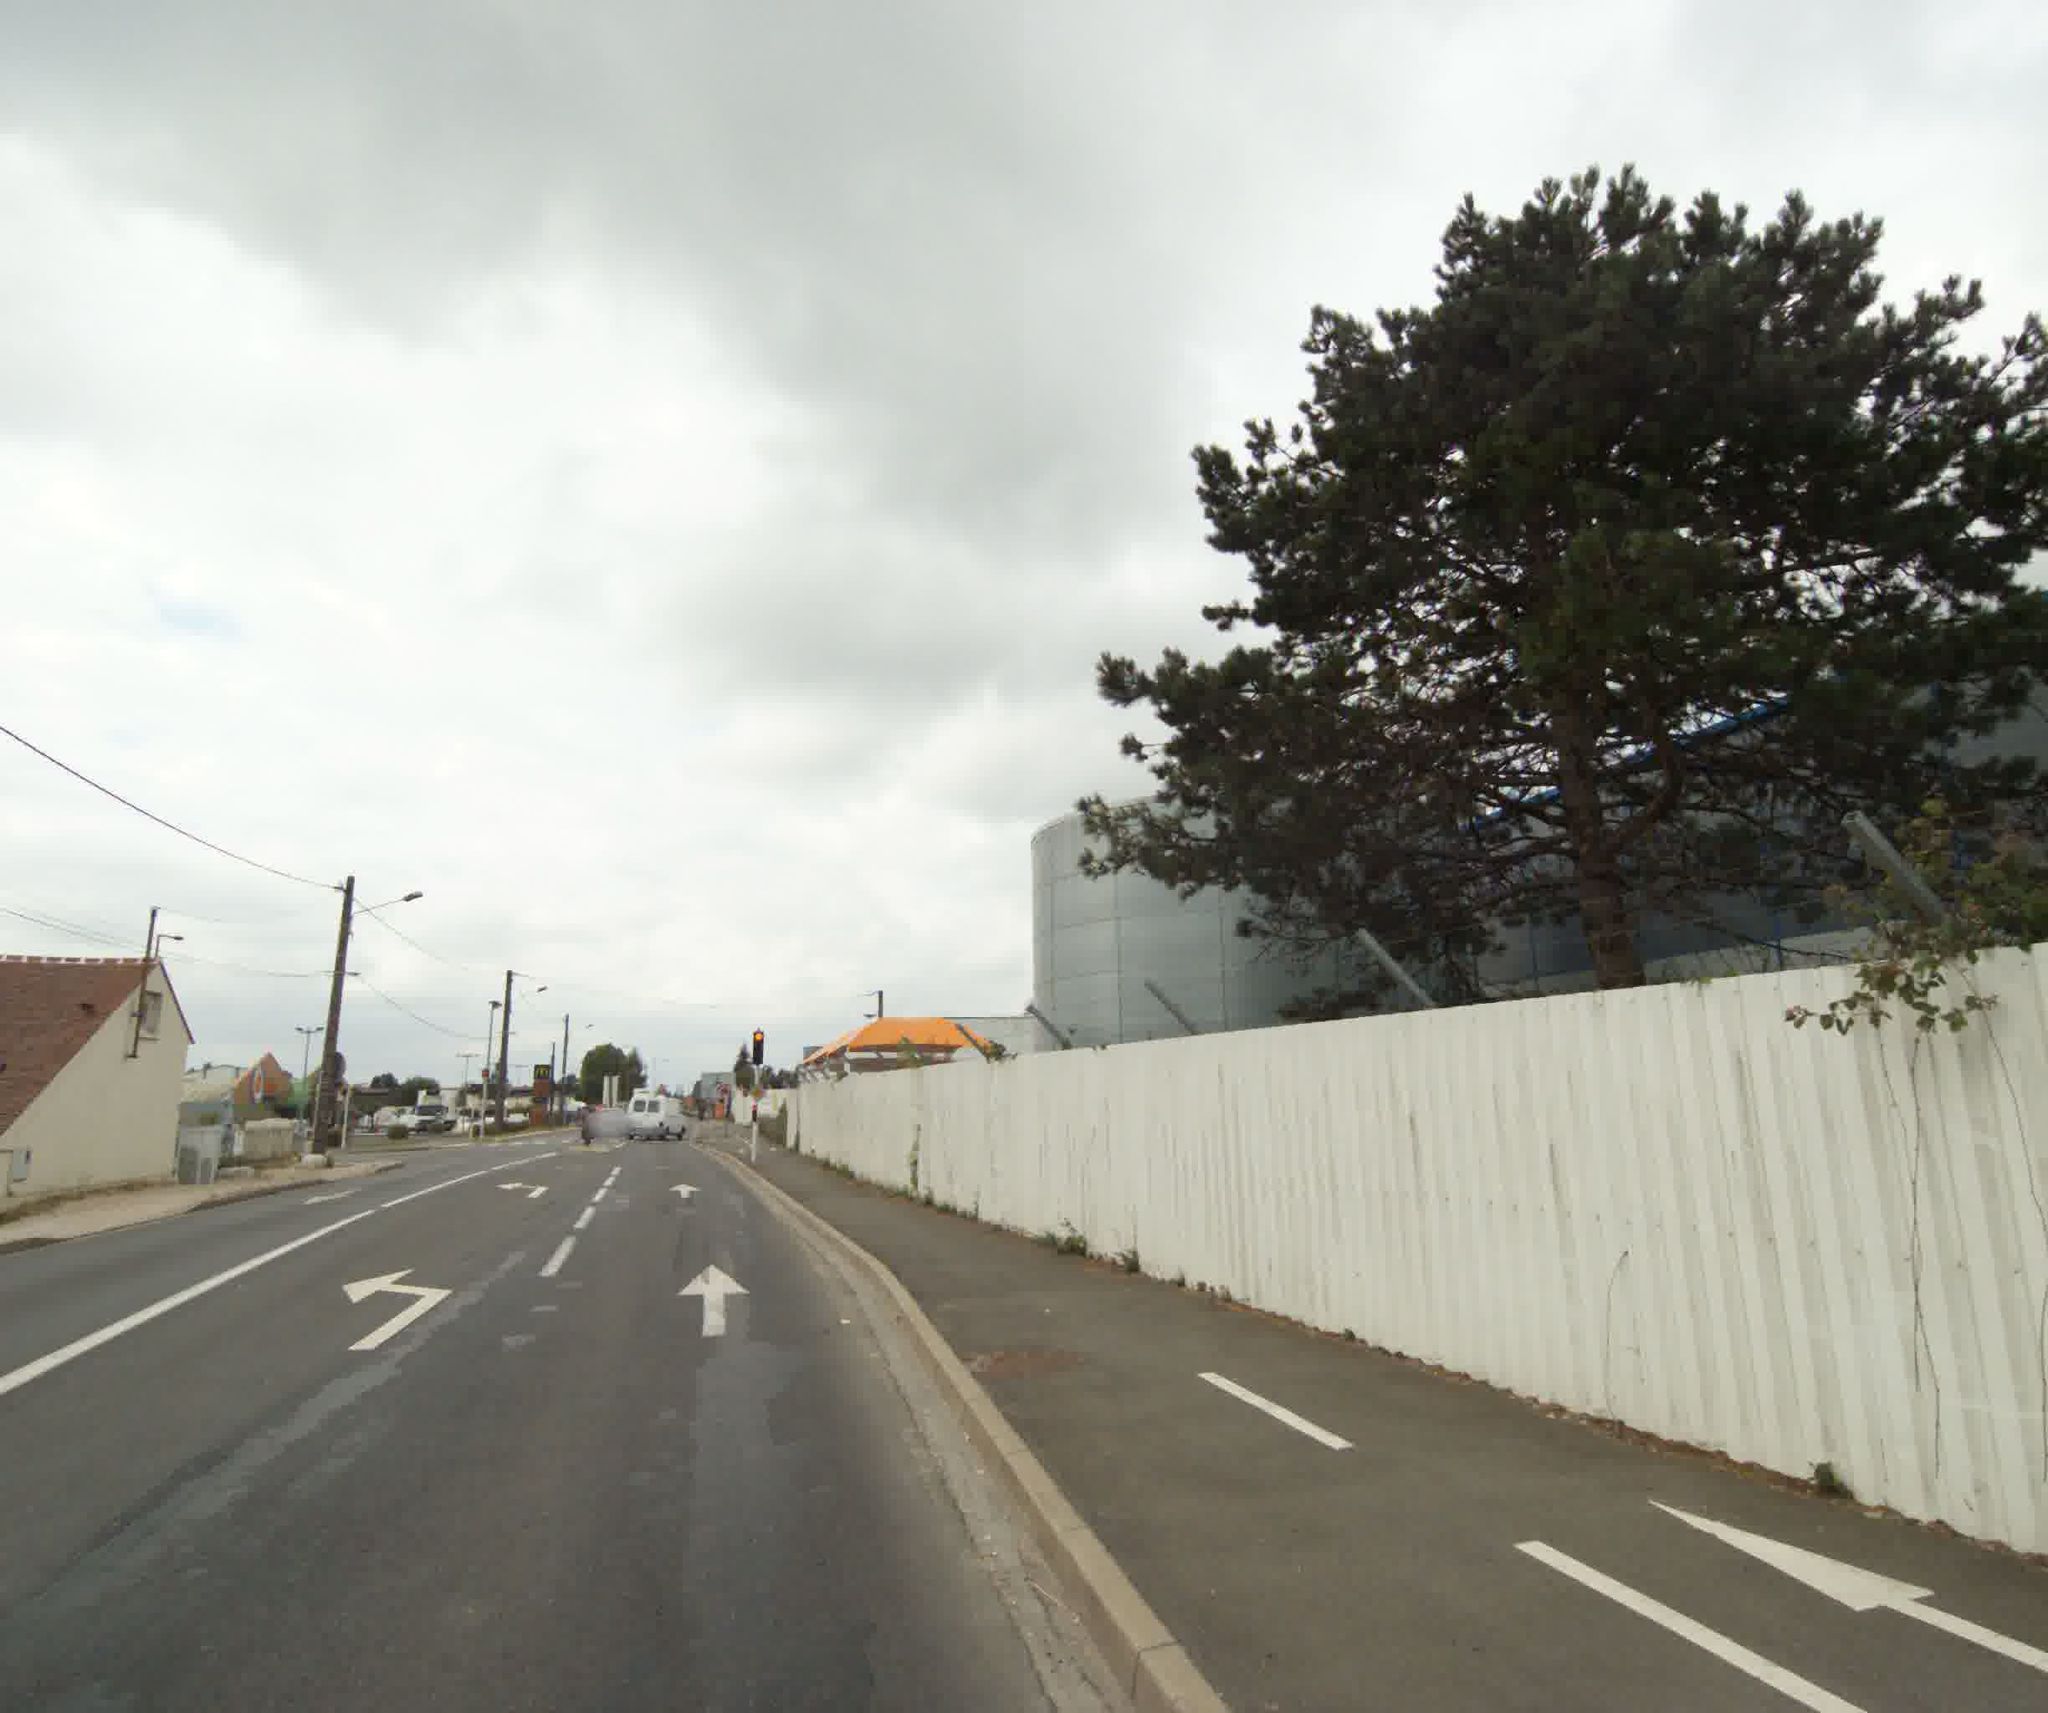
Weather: cloudy
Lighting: day
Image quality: good
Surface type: driving surface
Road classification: secondary
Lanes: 2
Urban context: urban centre
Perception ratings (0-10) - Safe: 3.72, Lively: 0.53, Beautiful: 4.8, Boring: 3.66, Depressing: 5.64, Wealthy: 2.23